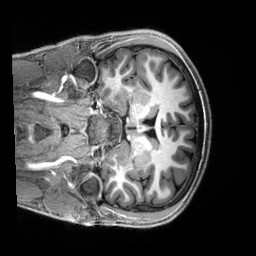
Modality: T1w
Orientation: coronal
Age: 21
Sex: male
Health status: healthy
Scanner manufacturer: siemens
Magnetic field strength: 3 T
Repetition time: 2.5 s
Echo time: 0.00222 s